Question: I am using Promote Build plugin in Jenkins .
I need to take the approver information from the user in Jenkins and provide him the approval rights .
Here is what I am trying to do :
Is it feasible ?
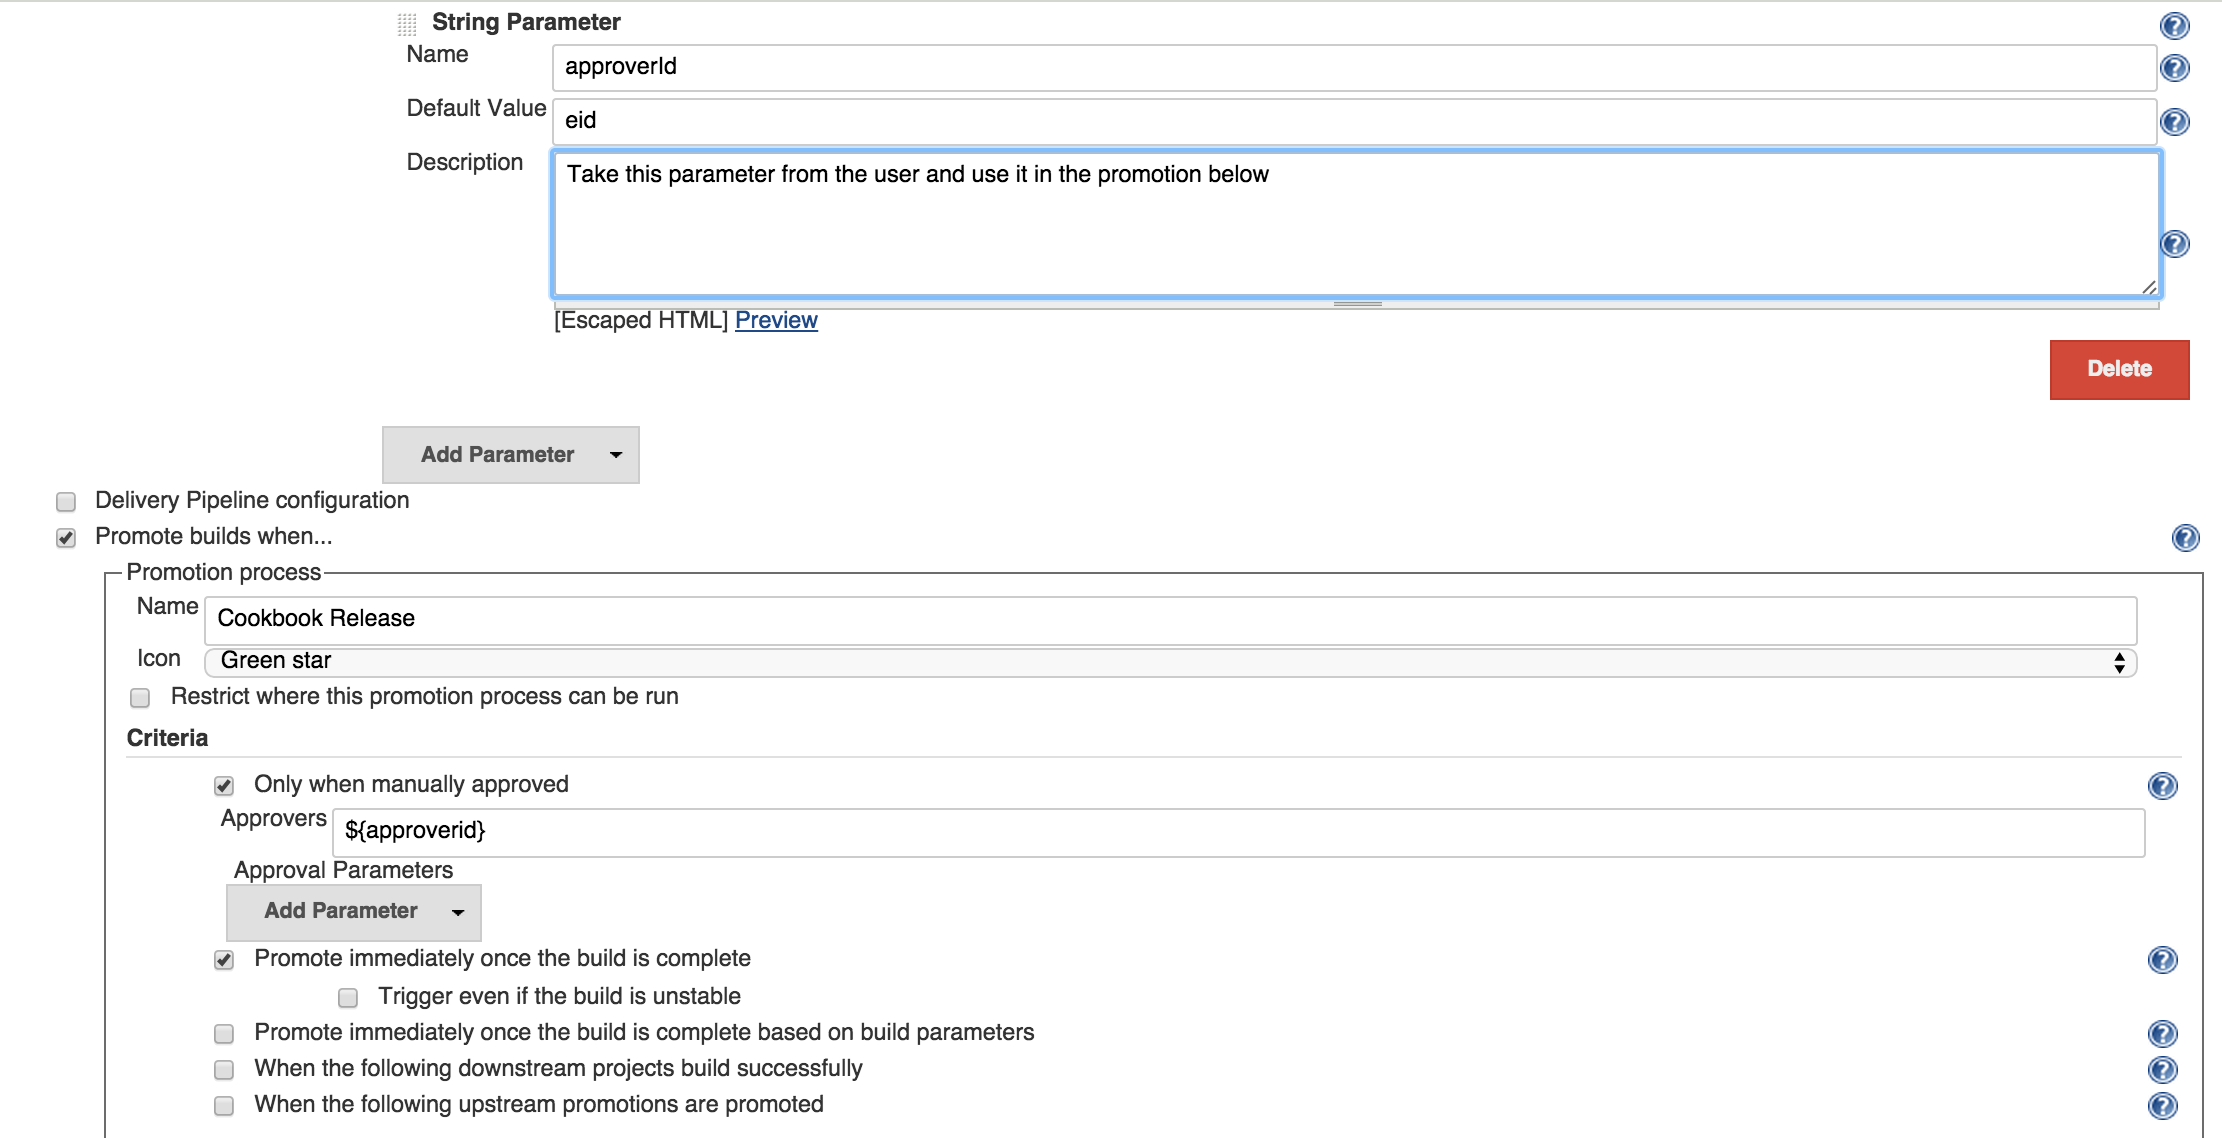
Answer: Don't think you can use variables there. However, you could skip that condition, and instead have an build step, and there check for variables '$PROMOTED_USER_NAME'. Parse the name, and make your decision based on that.
Parent parameters don't automatically get passed to Promoted builds. However, you can export them to file, archive the file (important to archive as opposed to keep it in workspace), bring the file over in the promotion step, and either load it to environment variables with <URL> plugin, or simply use the file as is in a script
- 'approverid'- 'echo approverid=$approverid > myfile'- 'myfile'
- - <URL>- 'myfile'- - '$approverid''$PROMOTED_USER_NAME'-
Or course, the history of execution (and abort) will be noted however.